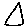
Label: triangle